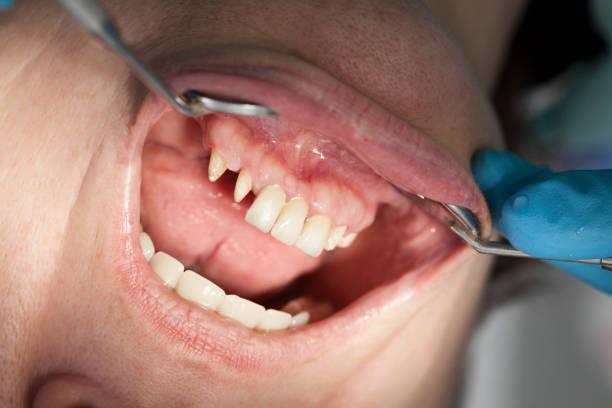
Condition: hypodontia